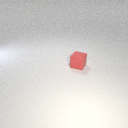
small red rubber cube